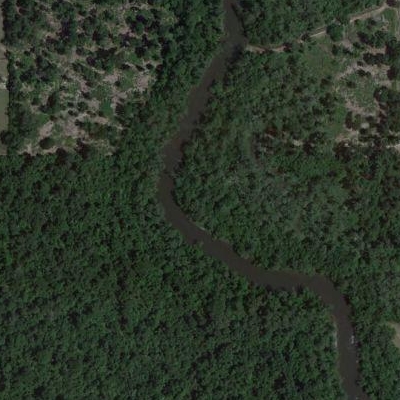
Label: Forest